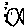
Label: fish